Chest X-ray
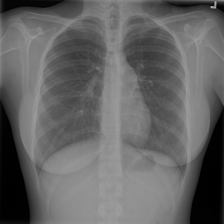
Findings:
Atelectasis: negative
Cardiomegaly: negative
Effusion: negative
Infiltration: negative
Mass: negative
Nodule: negative
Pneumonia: negative
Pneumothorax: negative
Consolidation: negative
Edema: negative
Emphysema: negative
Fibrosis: negative
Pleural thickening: negative
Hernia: negative